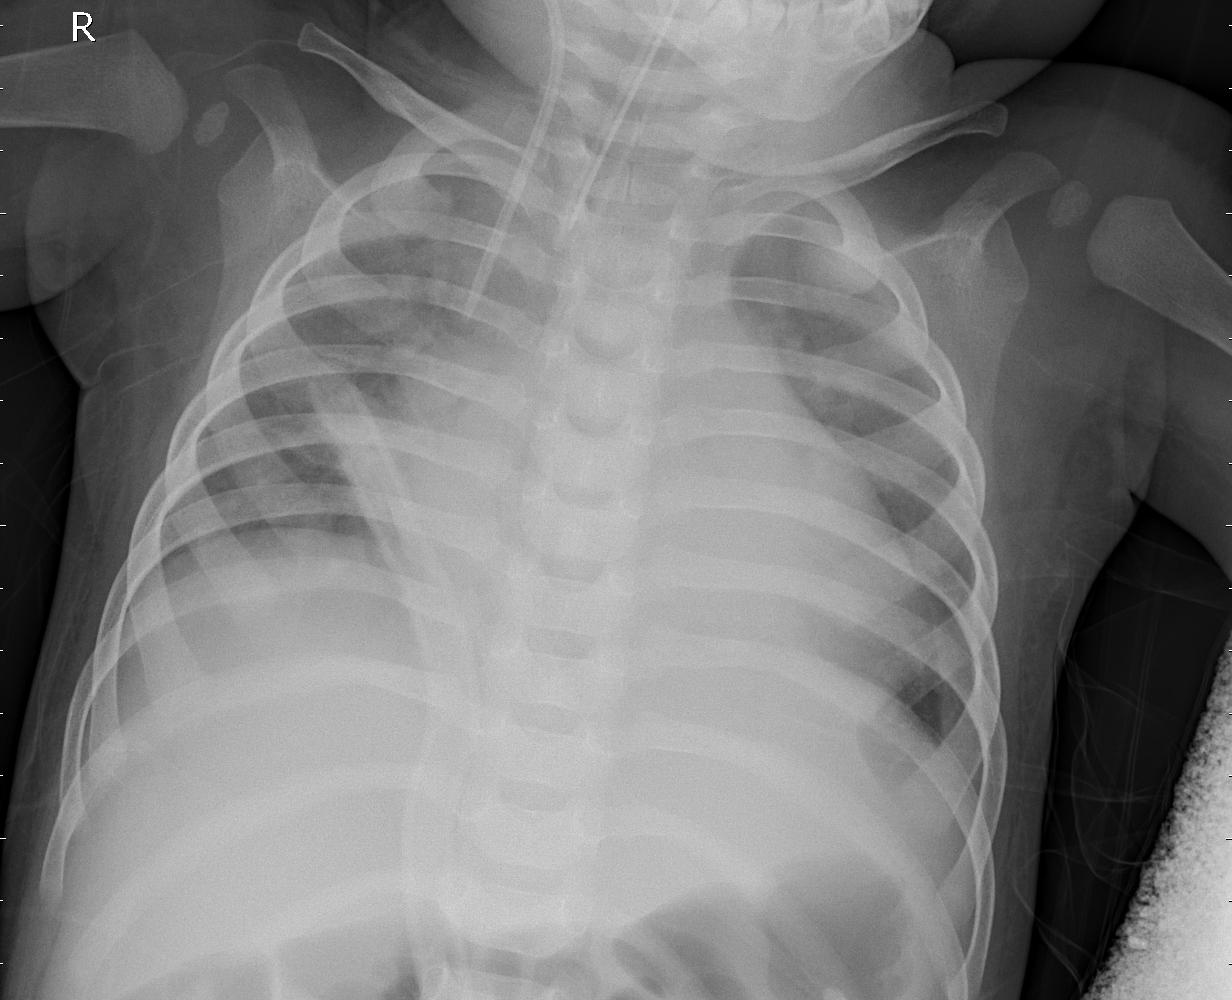
Diagnosis: PNEUMONIA